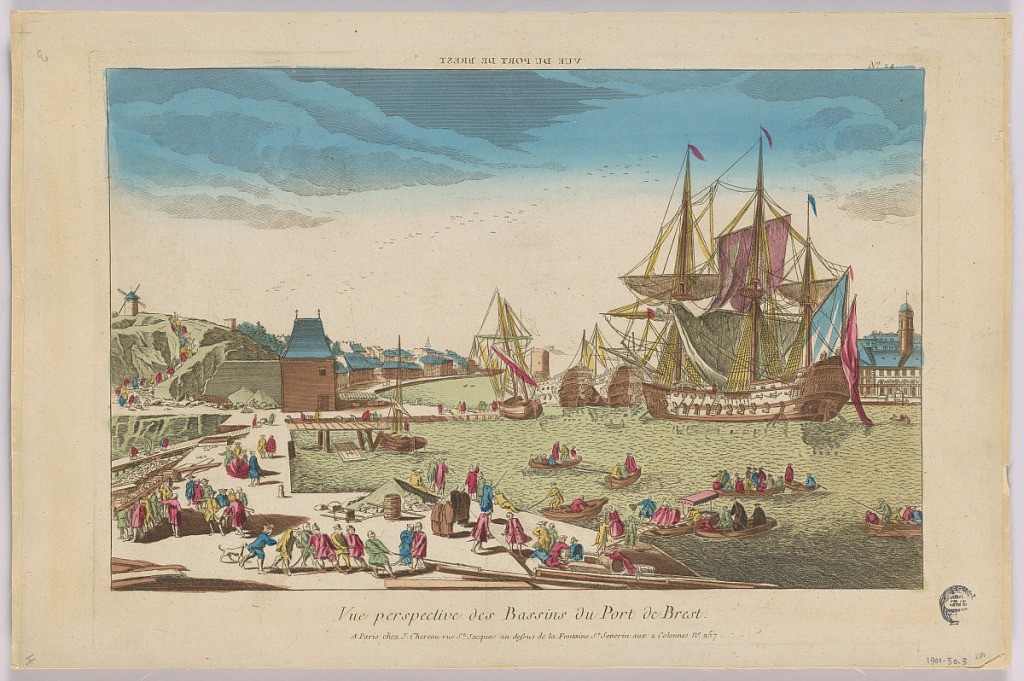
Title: Peep-show, Vue Perspective des Bassins du Port de Brest, No. 24
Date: ca. 1750
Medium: Engraving in ink and washes of watercolor on paper, mounted on scrapbook page
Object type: Print
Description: Peep-show print